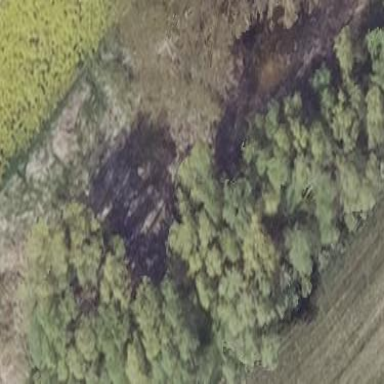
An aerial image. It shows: Pond with natural water.